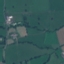
Land use / land cover: Pasture